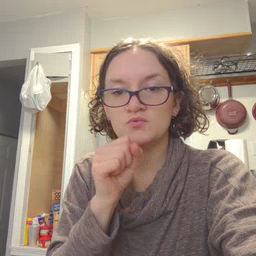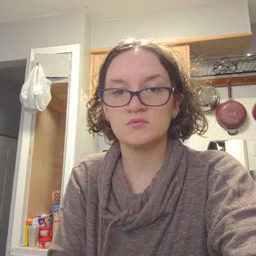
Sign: orange